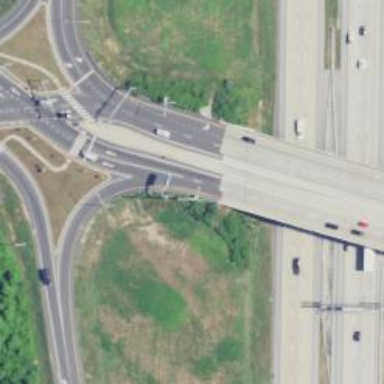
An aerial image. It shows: Trunk highway with diverging diamond junction.